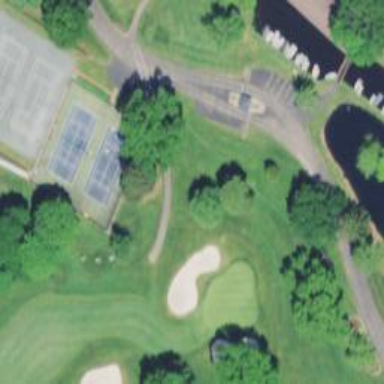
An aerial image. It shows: Path used for both walking and golf.